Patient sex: M
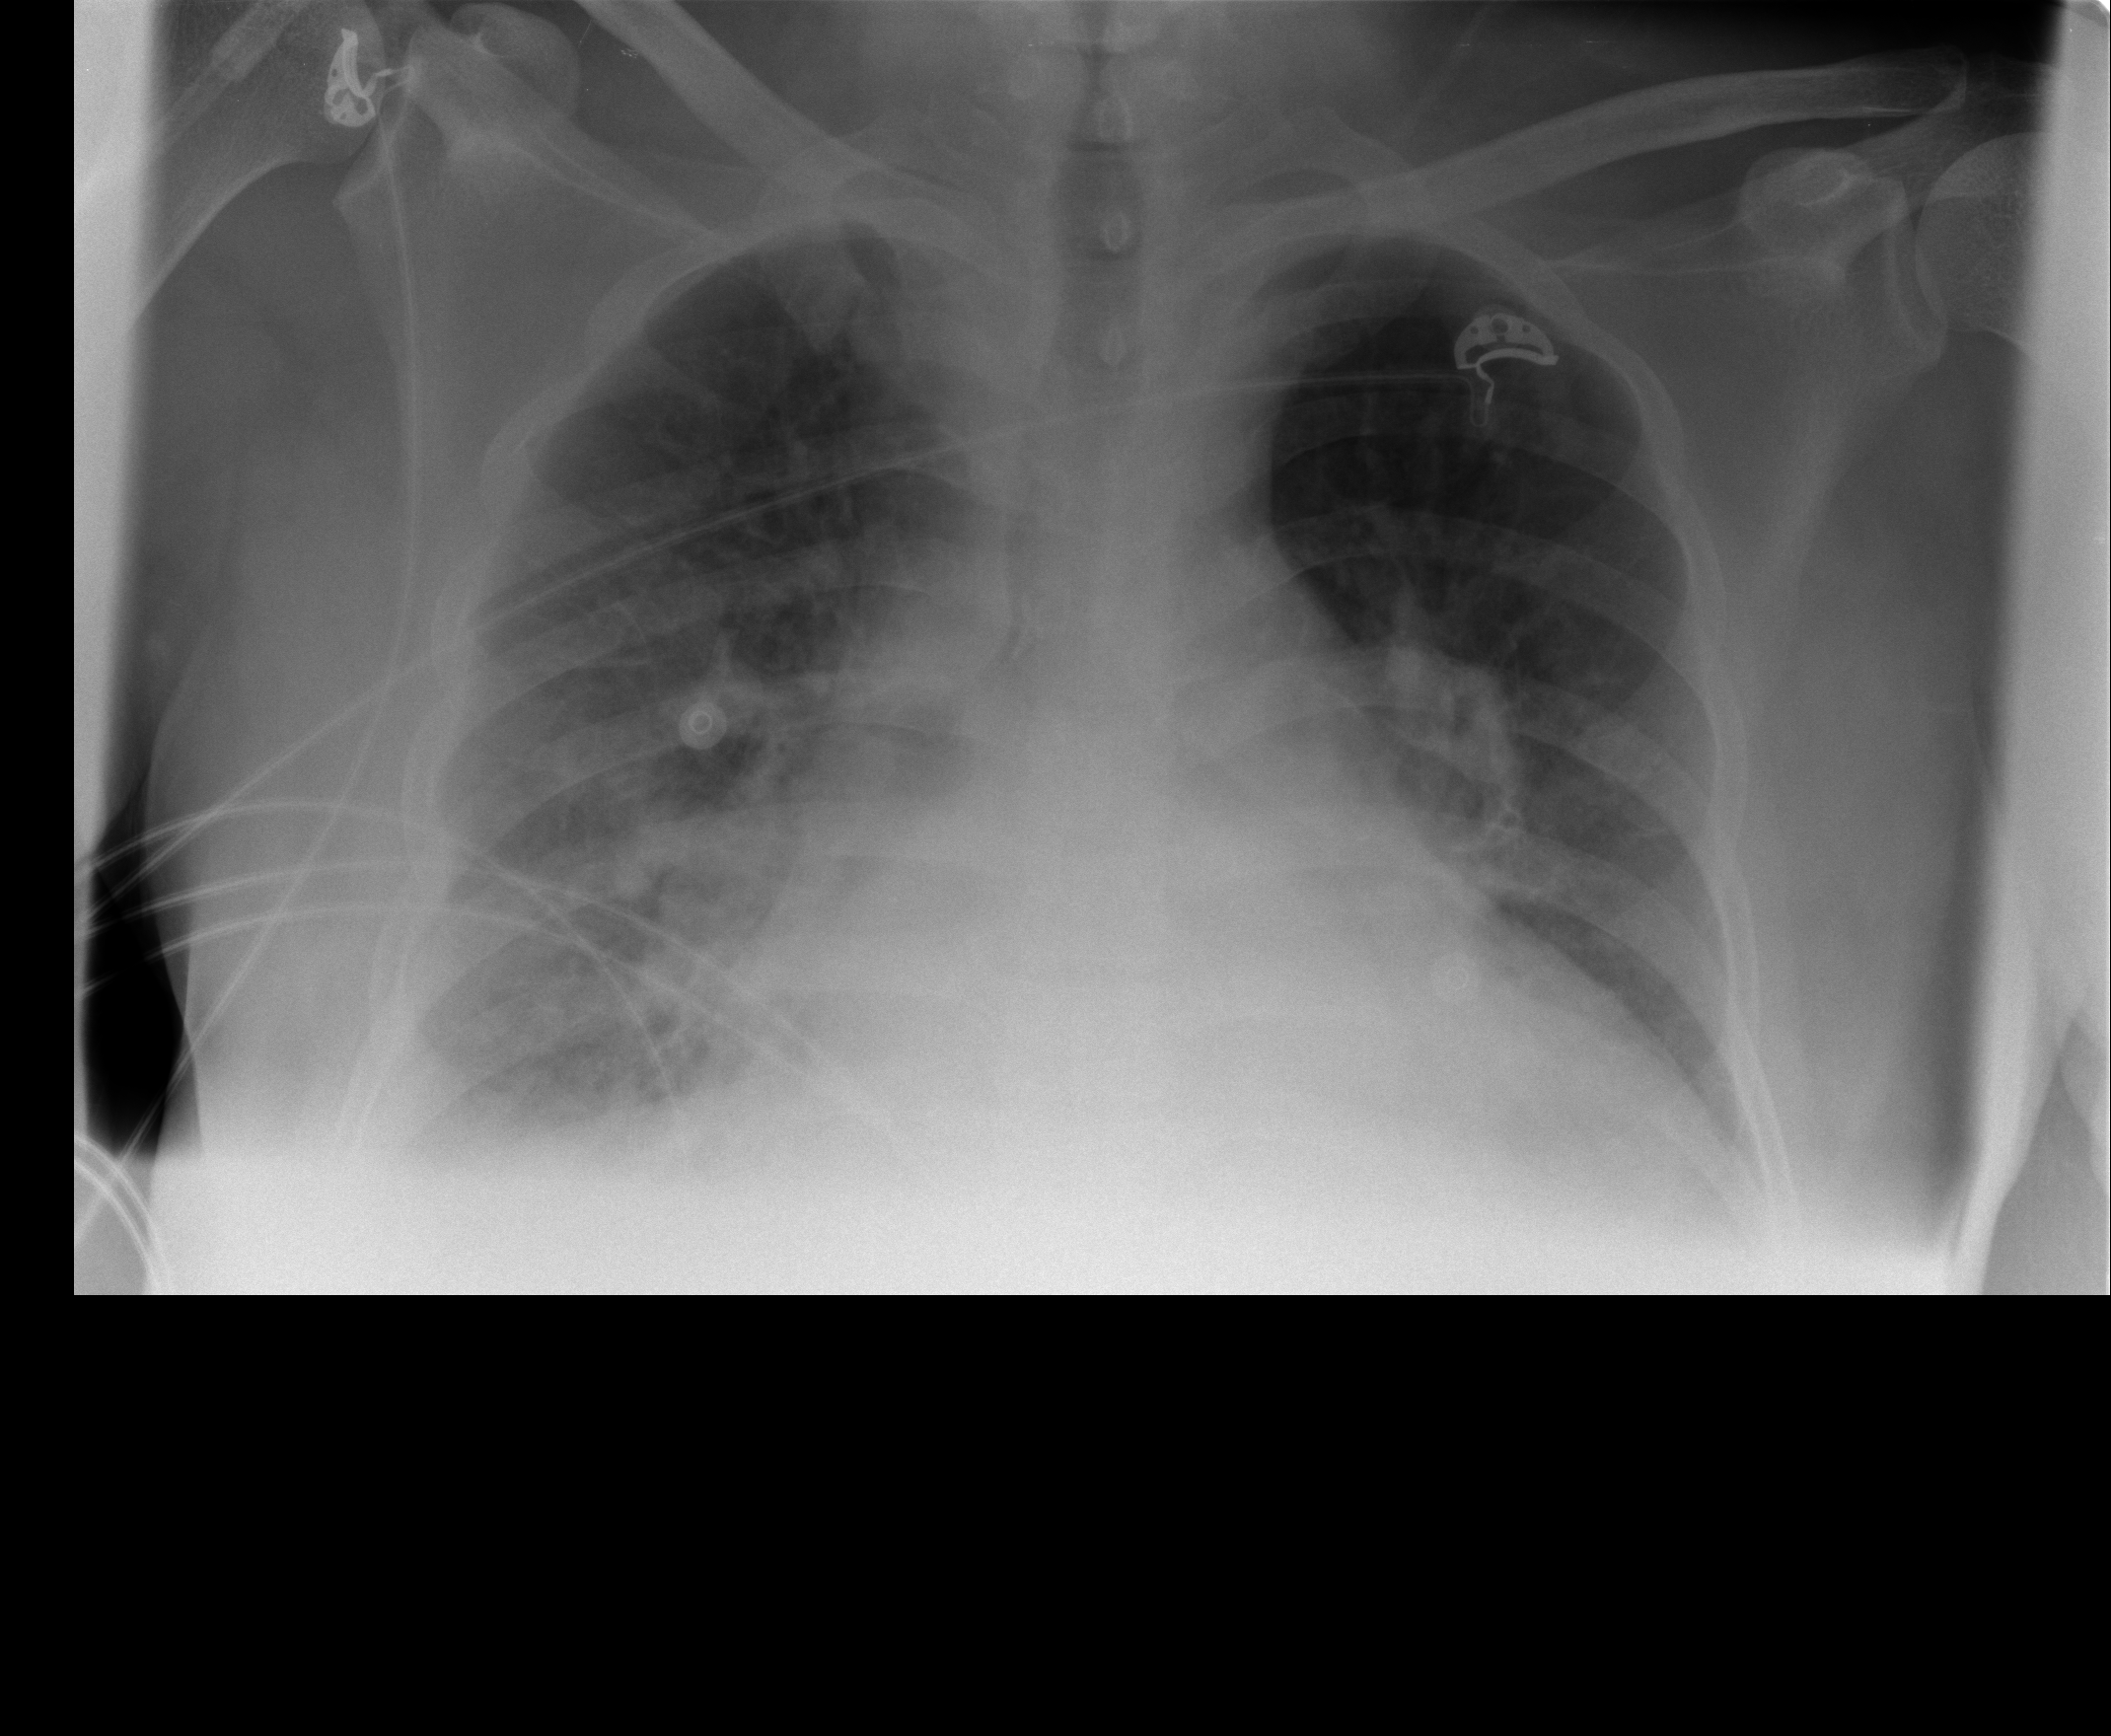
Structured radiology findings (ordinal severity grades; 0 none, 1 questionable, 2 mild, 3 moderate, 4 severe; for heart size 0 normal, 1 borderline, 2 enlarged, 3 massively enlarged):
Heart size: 3
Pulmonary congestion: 2
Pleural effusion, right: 2
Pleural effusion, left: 2
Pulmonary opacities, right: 2
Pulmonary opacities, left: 0
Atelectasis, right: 2
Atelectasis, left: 2